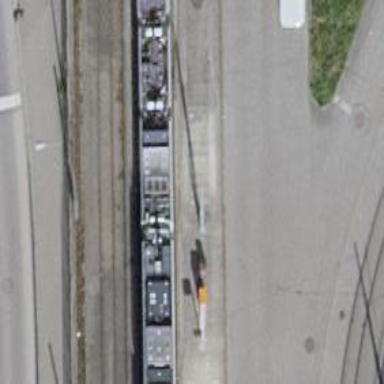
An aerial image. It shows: Tram stop for public transport.